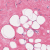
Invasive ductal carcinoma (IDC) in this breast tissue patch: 0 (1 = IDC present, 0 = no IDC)